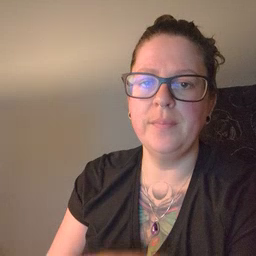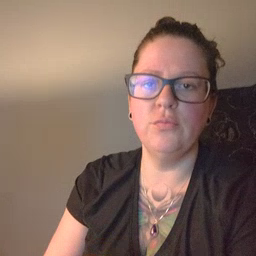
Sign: after